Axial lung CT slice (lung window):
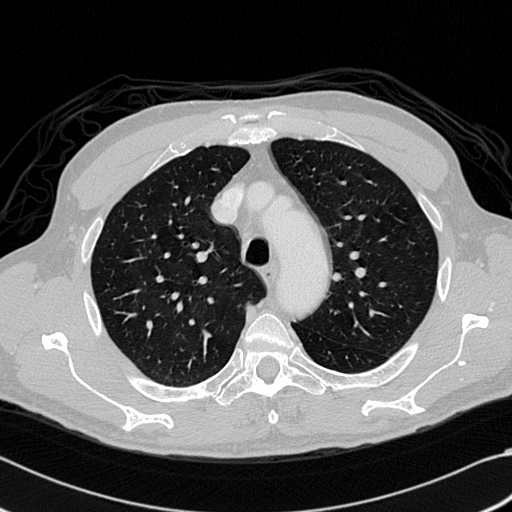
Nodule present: no